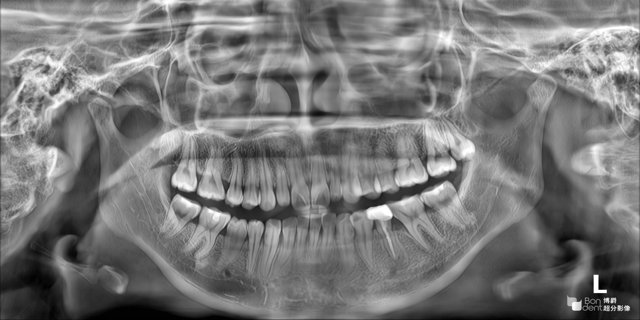
adult